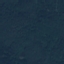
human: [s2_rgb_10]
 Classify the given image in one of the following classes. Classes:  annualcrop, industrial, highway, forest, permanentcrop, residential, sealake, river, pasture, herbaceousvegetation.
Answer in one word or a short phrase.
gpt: Forest